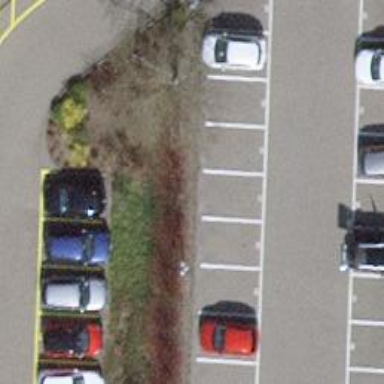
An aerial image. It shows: Parking area with surface.